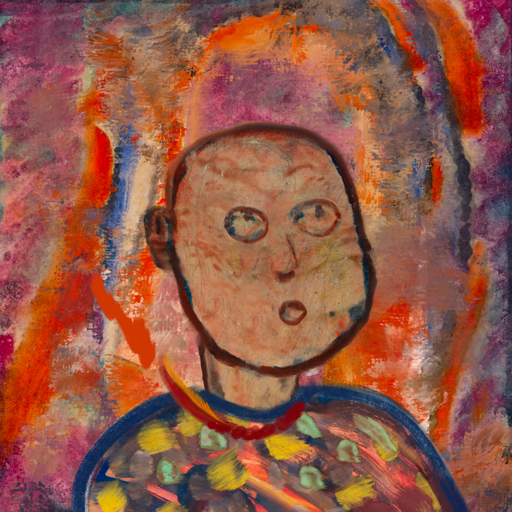
Background: Experience, Head And Neck Side: Orphan, Face Side: Orphan, Bust: Mother_And_Son_Mother, Hair Side: Blank, Head Accessory: Blank, Second Necklace: Blank, Necklace: Pipe, Baby: Blank